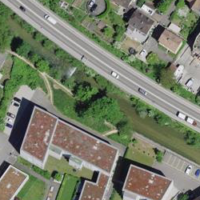
EUNIS habitat code: 54
Species observed at this site:
Hippocrepis emerus